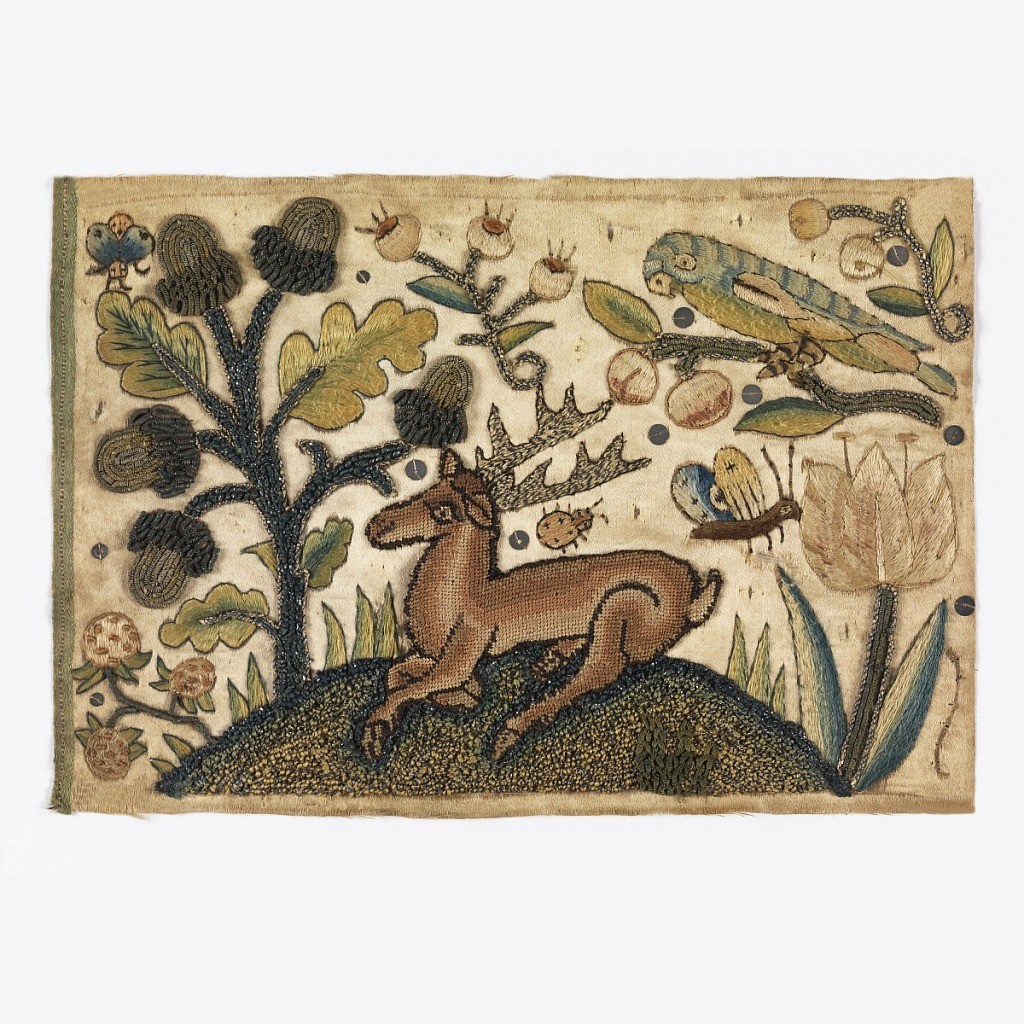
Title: Embroidered picture
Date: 17th century
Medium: silk and metallic thread on a silk foundation Technique: embroidered
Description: Picture showing a stag resting on a hillock surrounded by oversized vegetation such a tulip, an oak three with acorns, a strawberry plant, and other flowers. The scene also includes a large parrot on a branch, a butterfly, and other insects.